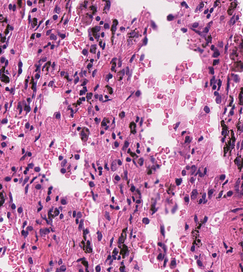
Tumor epithelial tissue: no
Tumor-associated stroma tissue: no
Normal tissue: yes